Field crop: tomato
Growth stage: 2
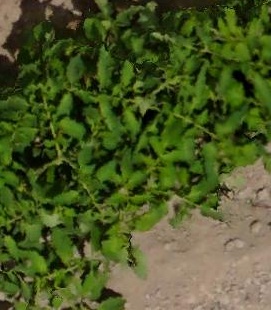
Species: tomato